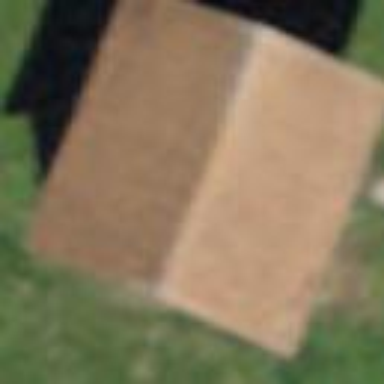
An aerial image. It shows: Rural barn.